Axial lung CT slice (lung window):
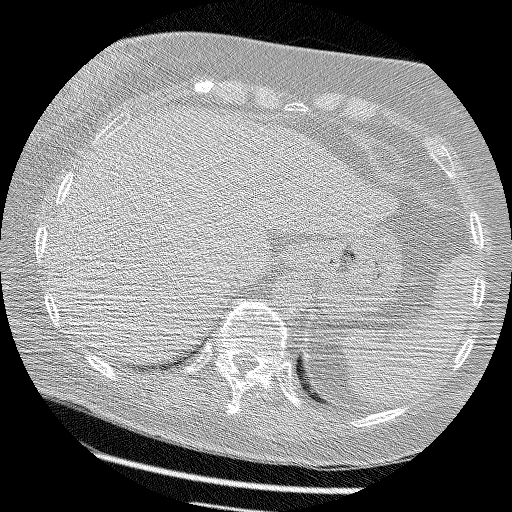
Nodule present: no